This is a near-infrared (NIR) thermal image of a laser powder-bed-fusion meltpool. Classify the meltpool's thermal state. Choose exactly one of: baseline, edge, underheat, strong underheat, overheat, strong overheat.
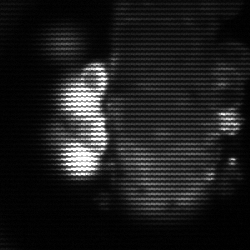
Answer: strong underheat